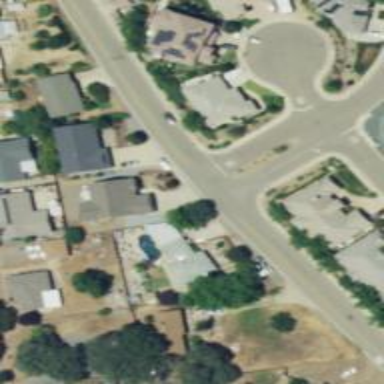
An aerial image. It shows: Residential road.